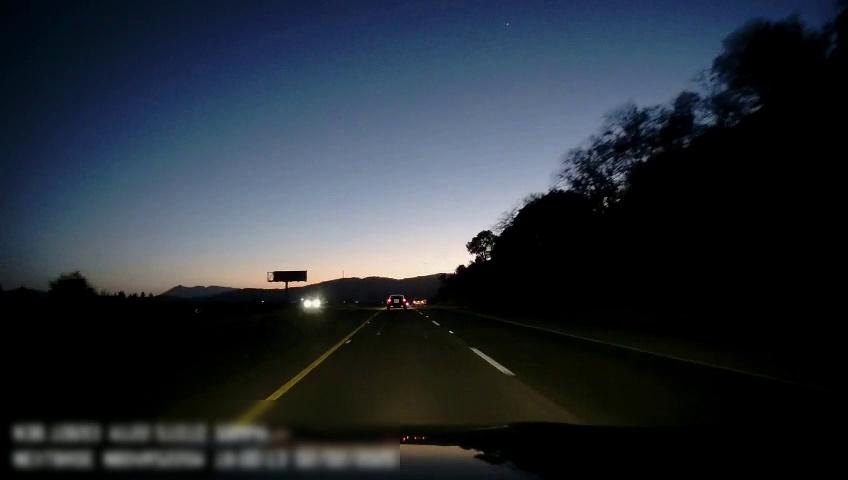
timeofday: Dusk/Dawn/Twilight
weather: Sunny
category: Drivable Space
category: Vehicles | Car
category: Vehicles | Car
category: Vehicles | Car
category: Lanes | Current Lane
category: Lanes | Current Lane
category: Lanes | Alternate Lane